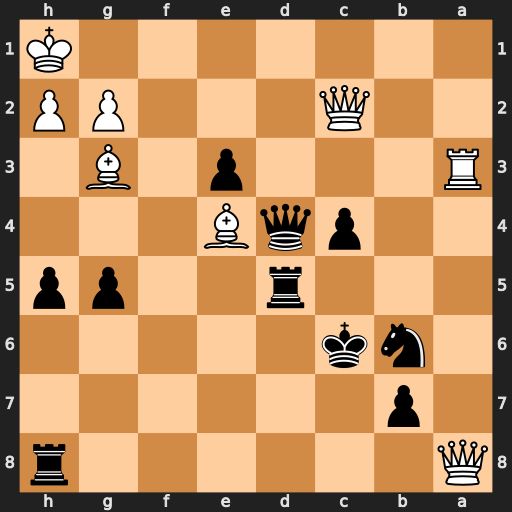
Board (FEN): Q6r/1p6/1nk5/3r2pp/2pqB3/R3p1B1/2Q3PP/7K
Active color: b
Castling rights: -
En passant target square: -
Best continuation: Rxa8 Rxa8 Nxa8